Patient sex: M
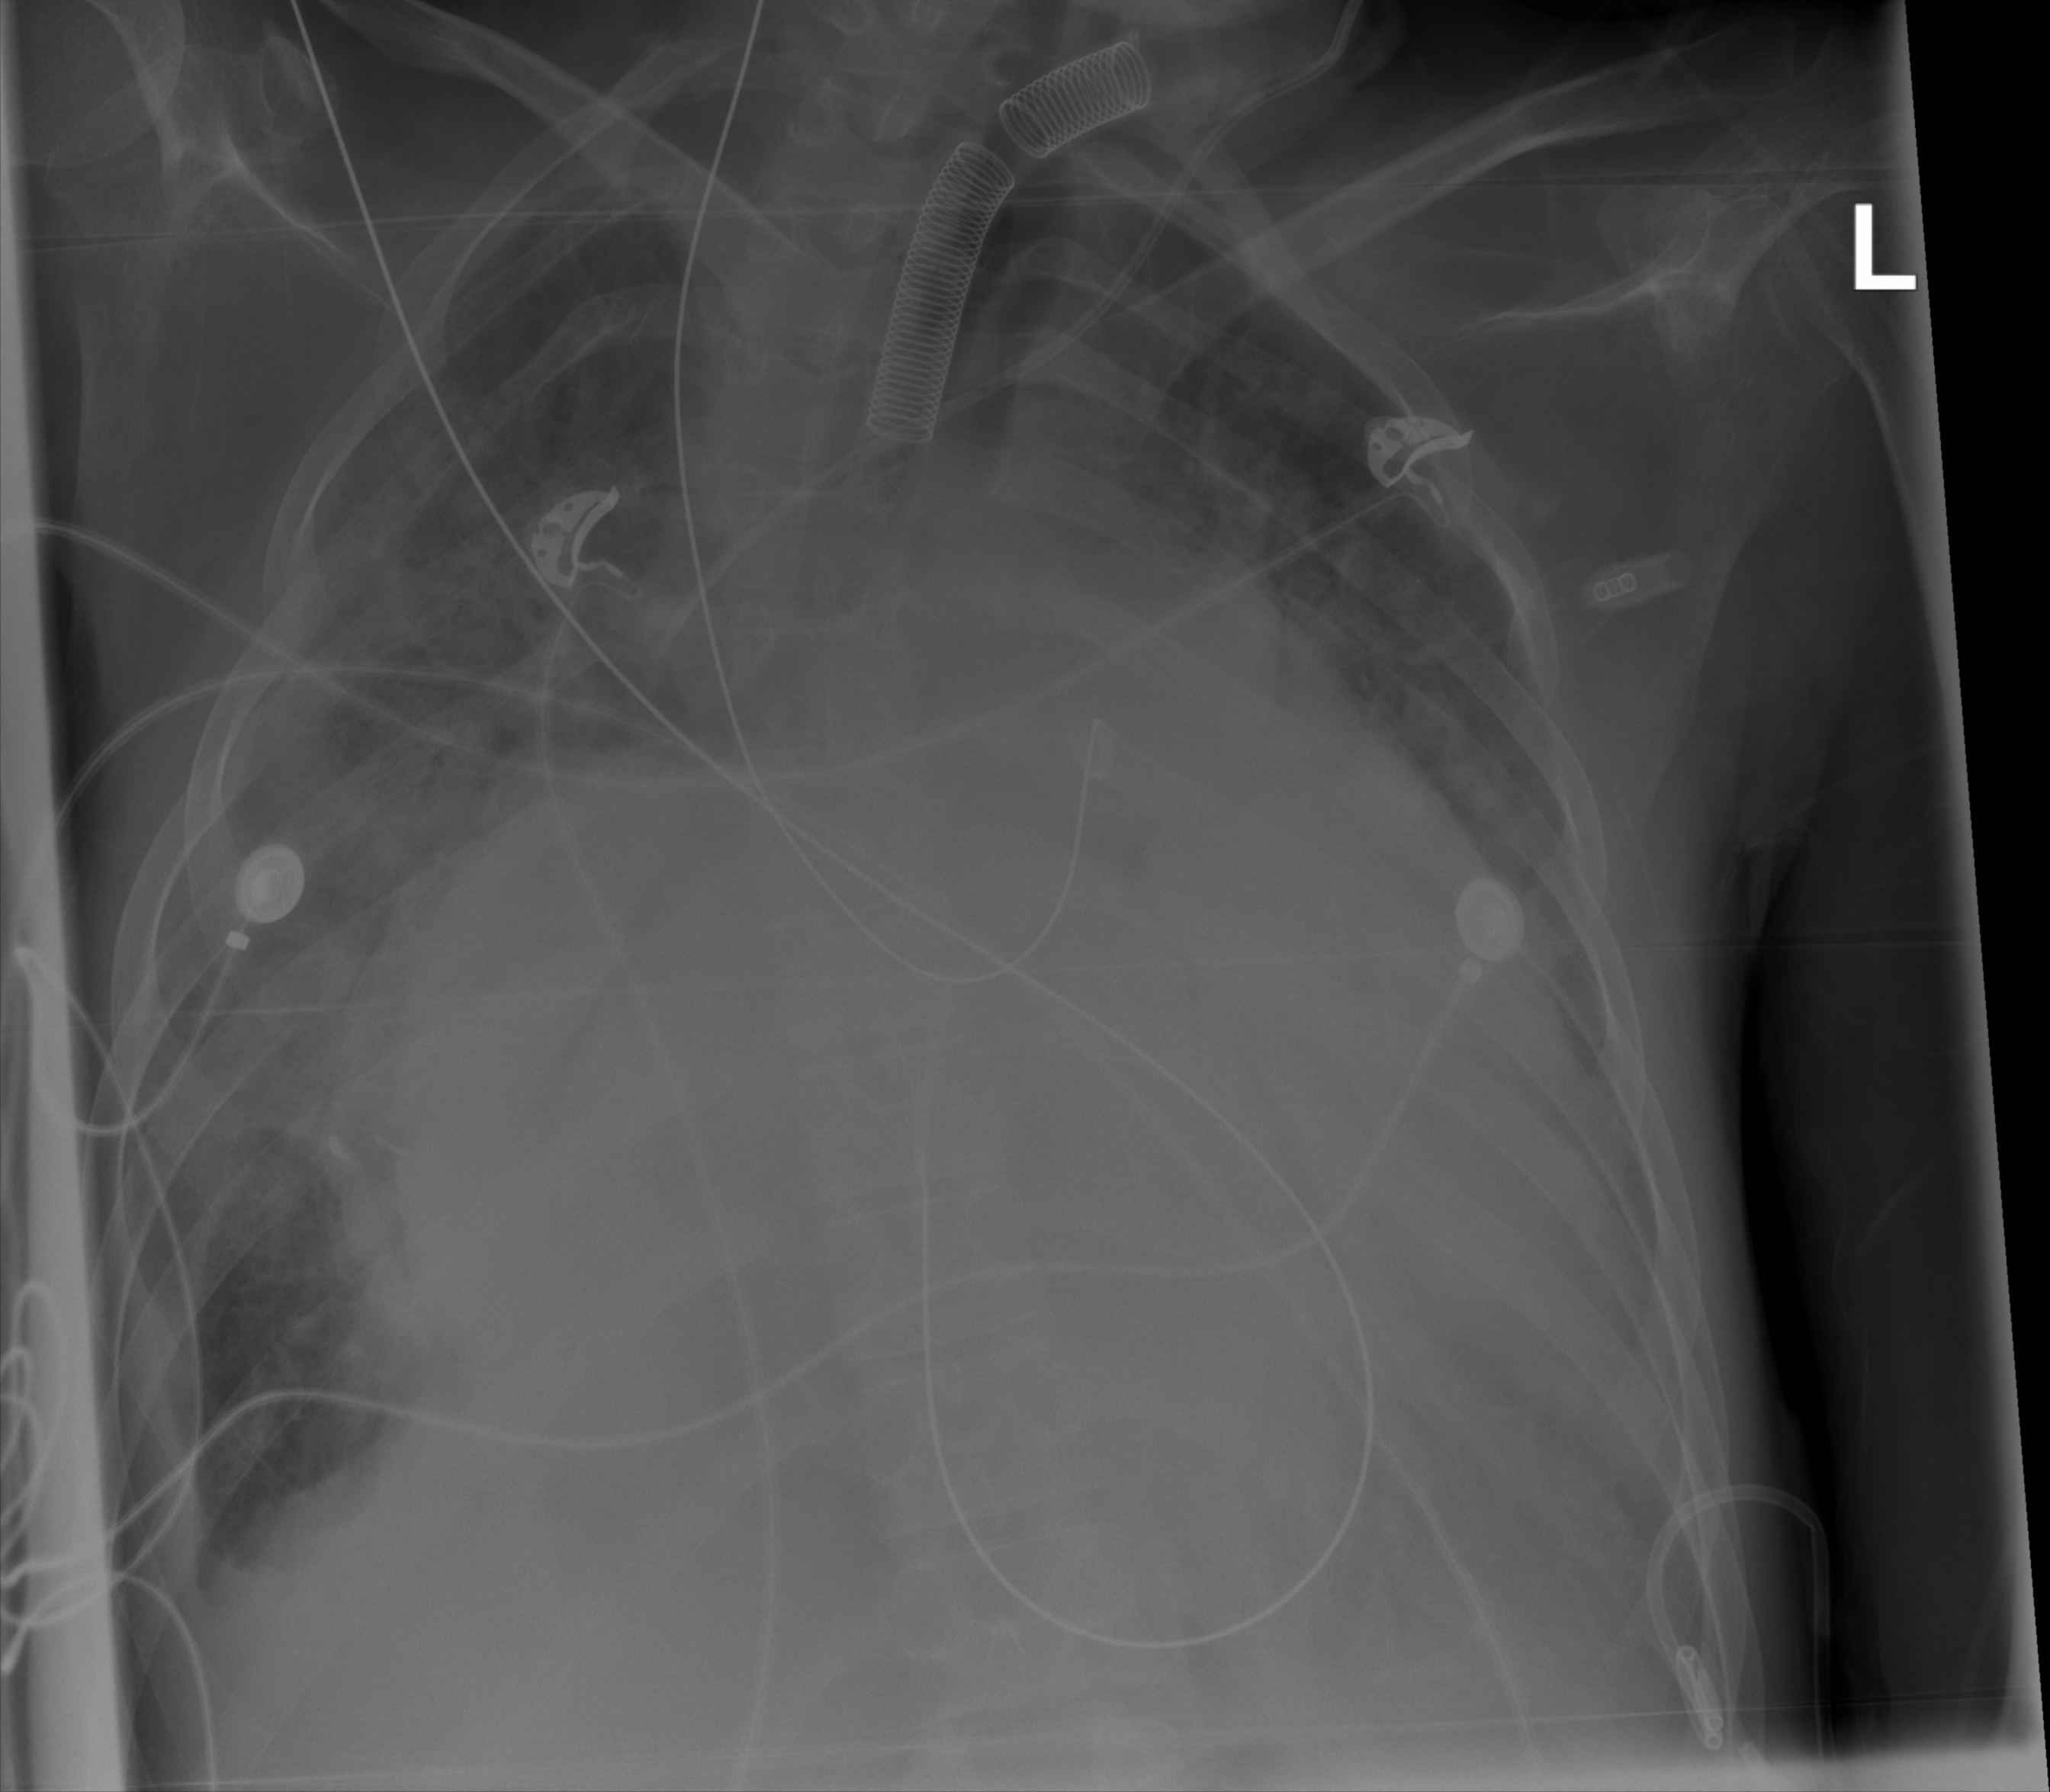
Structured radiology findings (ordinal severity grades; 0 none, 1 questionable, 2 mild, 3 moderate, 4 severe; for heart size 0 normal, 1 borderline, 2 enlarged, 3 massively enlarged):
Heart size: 3
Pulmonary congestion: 2
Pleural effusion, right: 2
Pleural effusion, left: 2
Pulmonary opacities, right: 2
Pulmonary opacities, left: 2
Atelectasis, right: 2
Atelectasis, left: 2